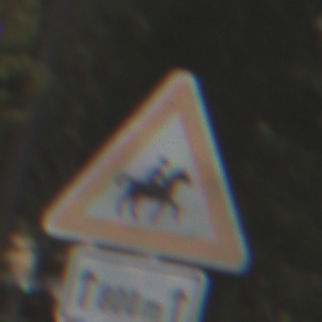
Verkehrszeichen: ReiterLinks
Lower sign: LaengeEinerStrecke1
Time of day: Midday
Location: Outdoor (Nature)
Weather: PartlyCloudy
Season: NotSpecified
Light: Natural